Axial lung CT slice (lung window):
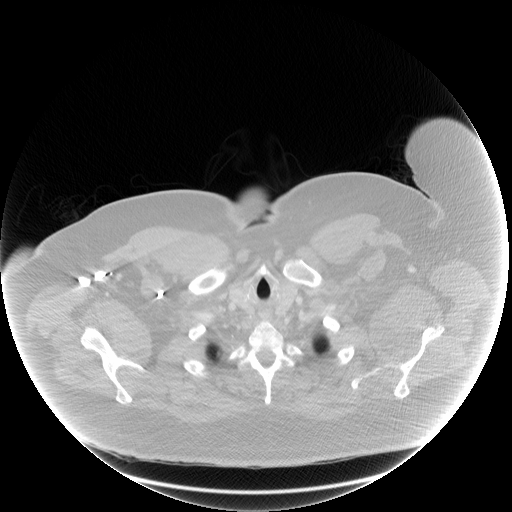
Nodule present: no